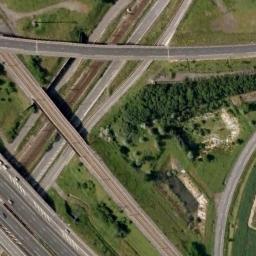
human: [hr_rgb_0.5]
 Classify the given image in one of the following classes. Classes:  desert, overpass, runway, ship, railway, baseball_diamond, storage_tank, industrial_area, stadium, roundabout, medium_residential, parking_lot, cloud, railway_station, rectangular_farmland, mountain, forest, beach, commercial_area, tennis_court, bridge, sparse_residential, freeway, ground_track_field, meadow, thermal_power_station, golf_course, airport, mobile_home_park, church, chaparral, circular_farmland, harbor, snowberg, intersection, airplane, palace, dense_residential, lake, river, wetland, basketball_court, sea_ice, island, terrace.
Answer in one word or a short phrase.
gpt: overpass